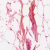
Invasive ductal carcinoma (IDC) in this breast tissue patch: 0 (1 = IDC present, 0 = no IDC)